Interaction volume radius: 10 \u00c5
Interaction volume height: 15 \u00c5
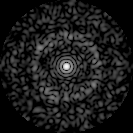
Disorder parameter: 0.8426